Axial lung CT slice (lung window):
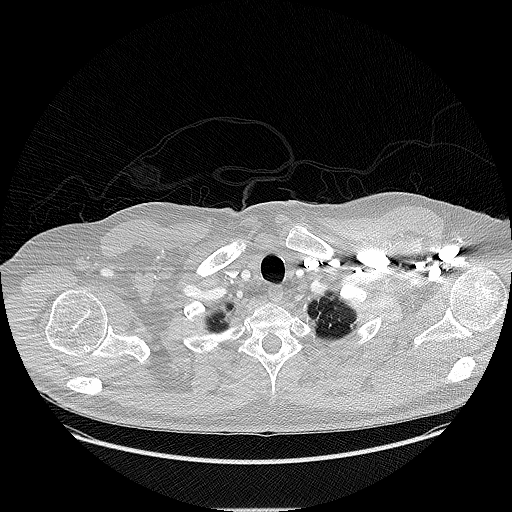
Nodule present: no